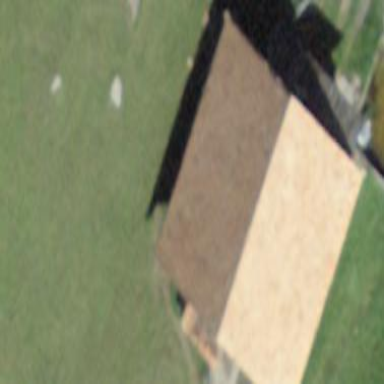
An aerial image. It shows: Rural barn.